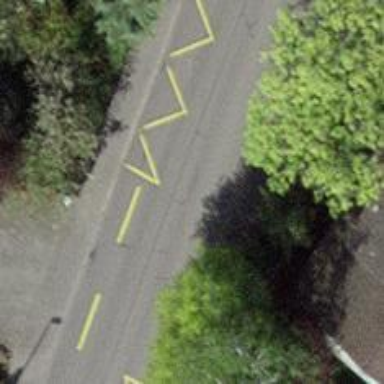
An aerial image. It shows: Bus stop with stop position for public transport.